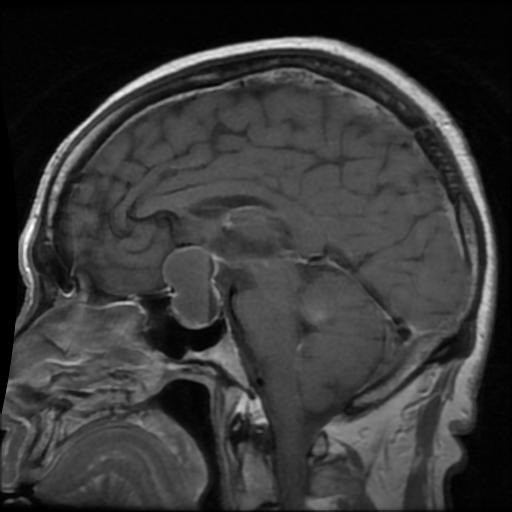
Label: pituitary